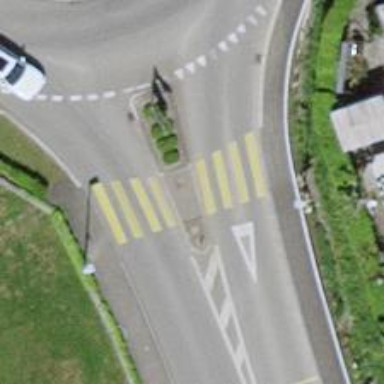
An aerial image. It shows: Marked road crossing with pedestrian island.